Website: apple-inc
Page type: payment
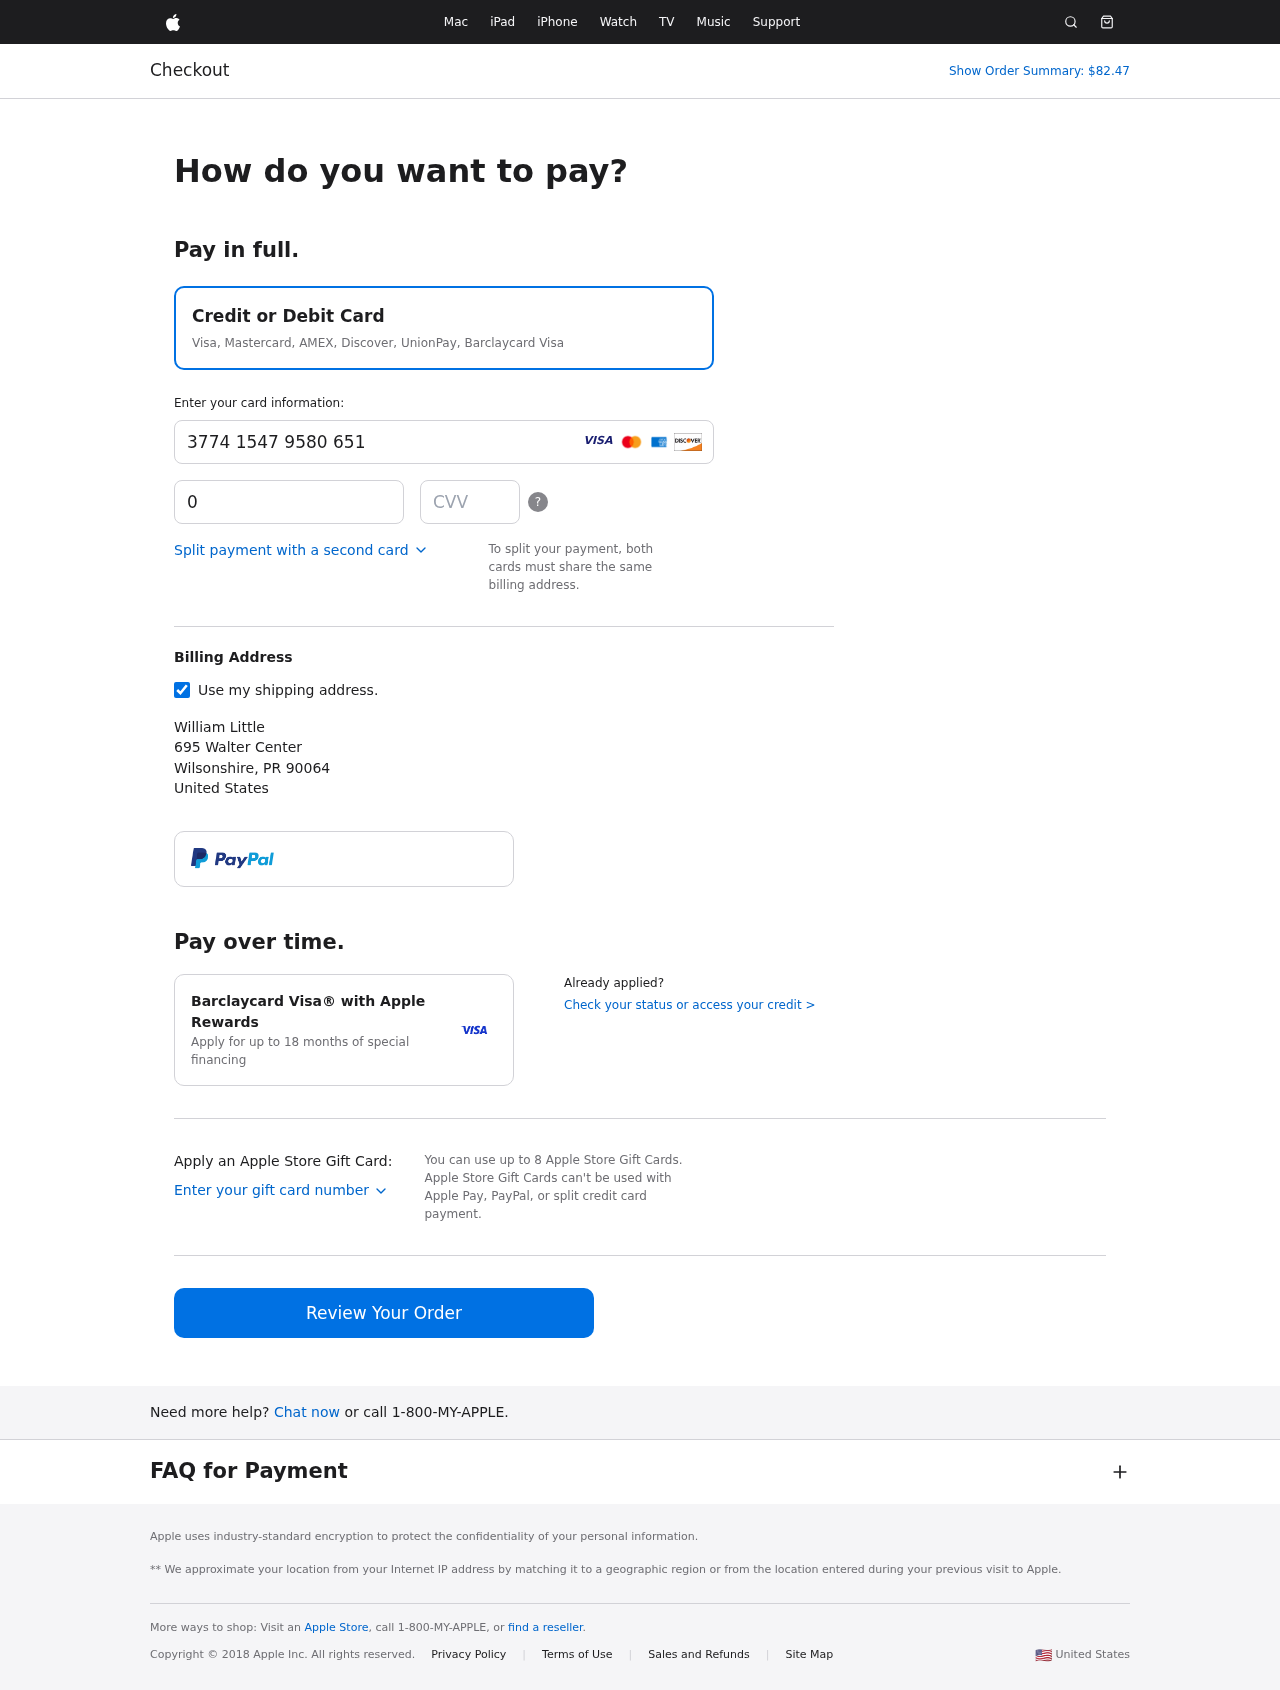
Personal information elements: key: PII_CARD_CVV
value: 4421
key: PII_CARD_EXPIRY
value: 04/29
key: PII_CARD_NUMBER
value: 3774 1547 9580 651
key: PII_CITY
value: Wilsonshire
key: PII_COUNTRY
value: United States
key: PII_FULLNAME
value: William Little
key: PII_POSTCODE
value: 90064
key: PII_STATE_ABBR
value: PR
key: PII_STREET
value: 695 Walter Center
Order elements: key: ORDER_TOTAL
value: Show Order Summary: $82.47